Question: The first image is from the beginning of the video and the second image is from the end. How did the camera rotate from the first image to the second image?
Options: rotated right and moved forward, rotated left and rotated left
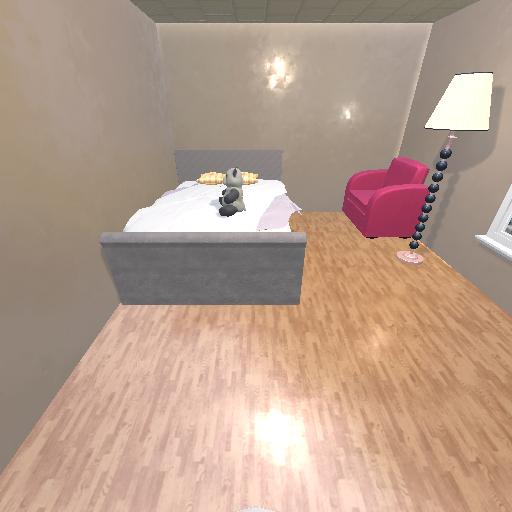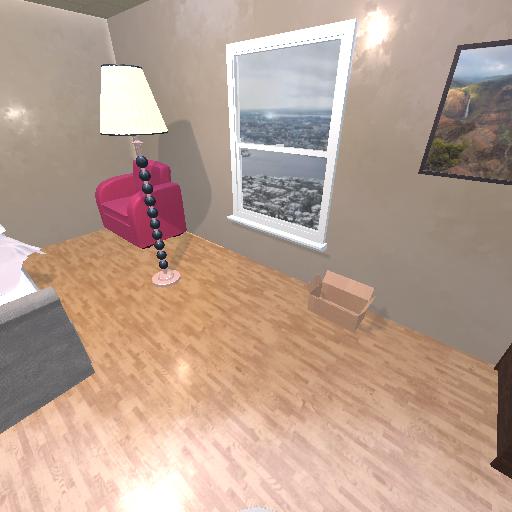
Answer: rotated right and moved forward